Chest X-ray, AP view. Patient: 63 years old, sex M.
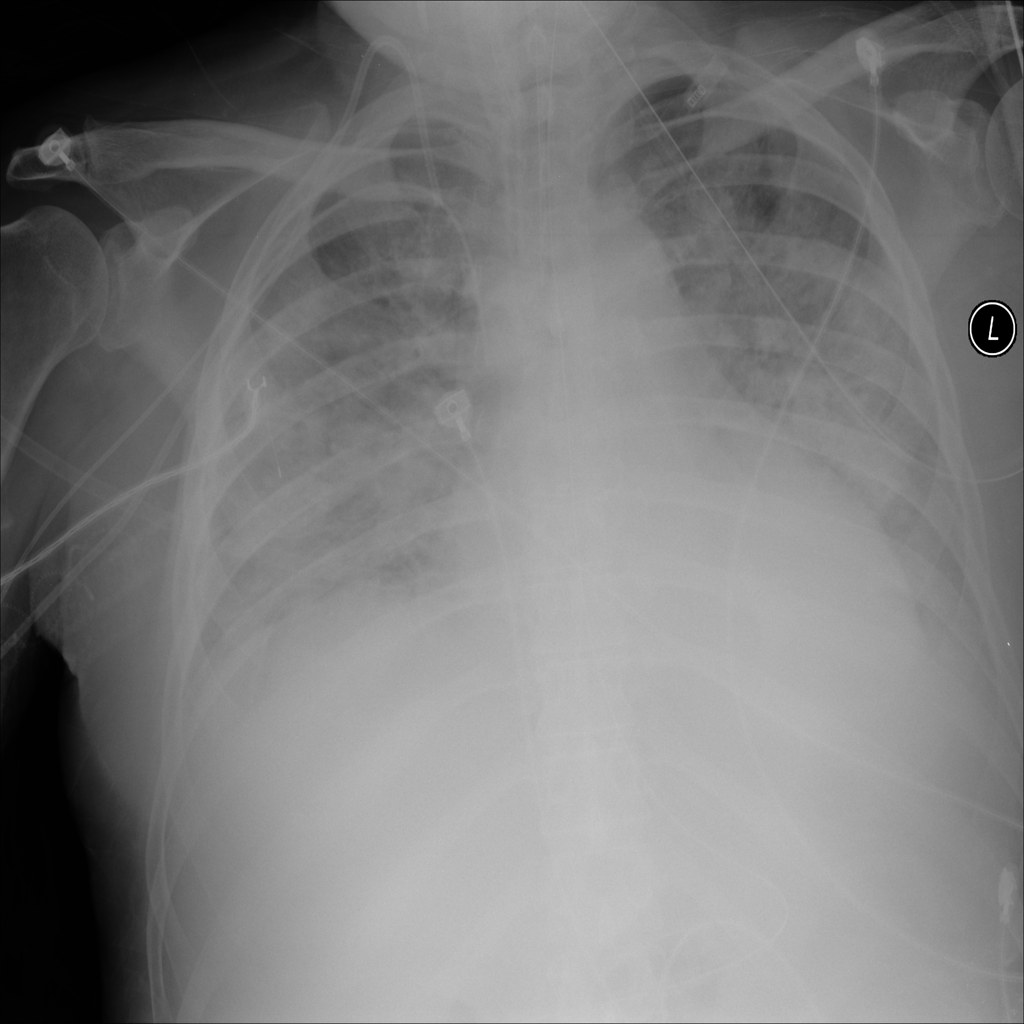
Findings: Effusion, Infiltration